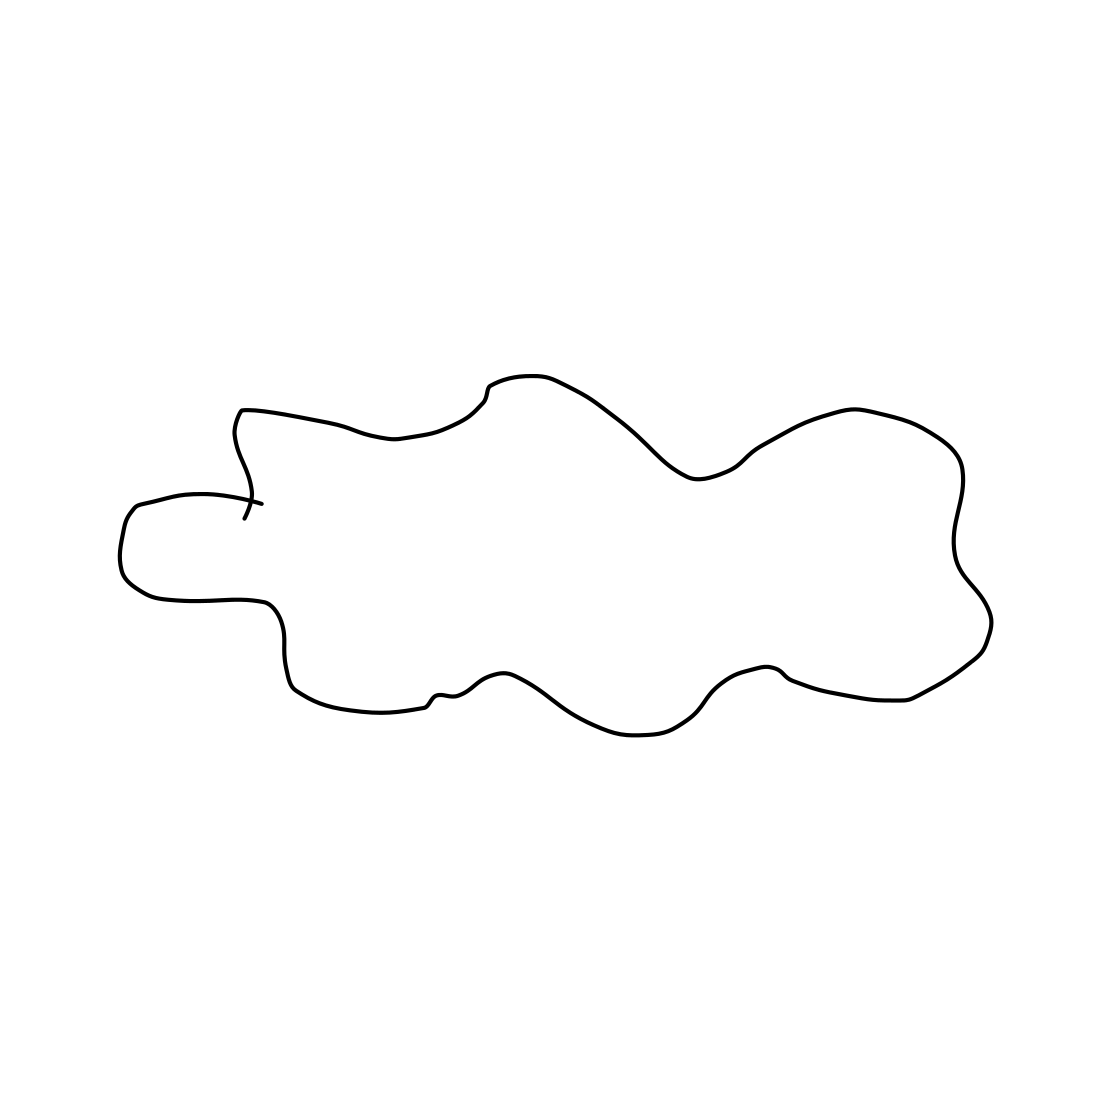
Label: cloud